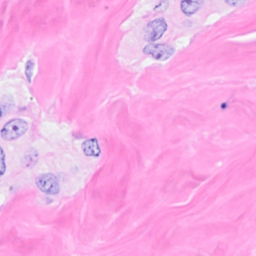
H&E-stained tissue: Breast